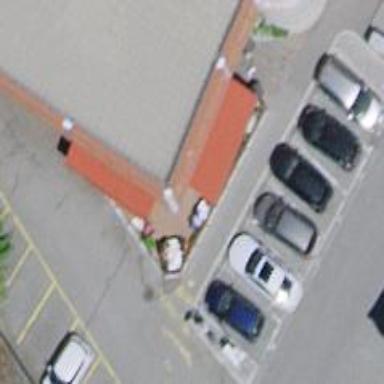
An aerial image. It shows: Street-side parking lot with asphalt surface.